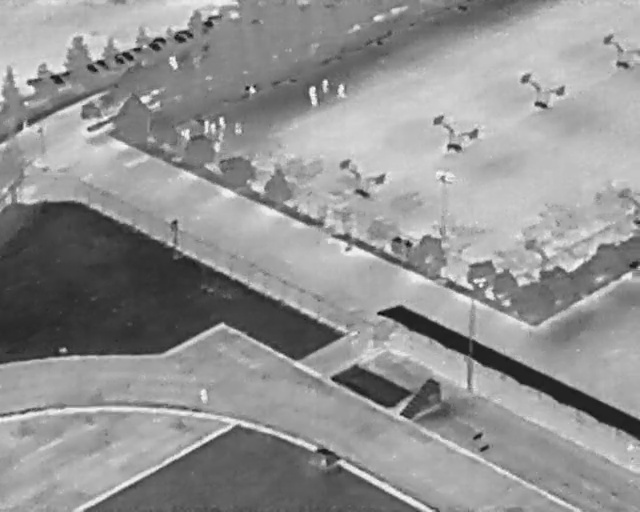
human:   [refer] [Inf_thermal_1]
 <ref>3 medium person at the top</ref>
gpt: <box>[[52, 16, 54, 18, 2], [47, 17, 50, 19, 174], [36, 23, 38, 26, 2]]</box>

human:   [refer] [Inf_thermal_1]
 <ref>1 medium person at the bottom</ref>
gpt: <box>[[30, 76, 33, 78, 2]]</box>

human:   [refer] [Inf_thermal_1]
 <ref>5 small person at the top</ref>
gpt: <box>[[49, 16, 52, 17, 2], [33, 23, 35, 24, 169], [32, 27, 34, 29, 2], [31, 24, 34, 25, 2], [30, 24, 33, 25, 2]]</box>

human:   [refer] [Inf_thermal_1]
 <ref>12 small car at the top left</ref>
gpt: <box>[[4, 15, 7, 18, 146], [7, 14, 10, 16, 146], [9, 13, 11, 15, 146], [13, 12, 15, 14, 144], [15, 10, 16, 13, 38], [17, 10, 19, 12, 134], [18, 9, 21, 11, 143], [20, 8, 22, 10, 2], [23, 7, 24, 10, 28], [24, 6, 25, 9, 2], [27, 6, 28, 8, 38], [28, 5, 29, 8, 2]]</box>